Field crop: tomato
Growth stage: 1
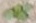
Species: solanum